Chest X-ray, PA view. Patient: 37 years old, sex M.
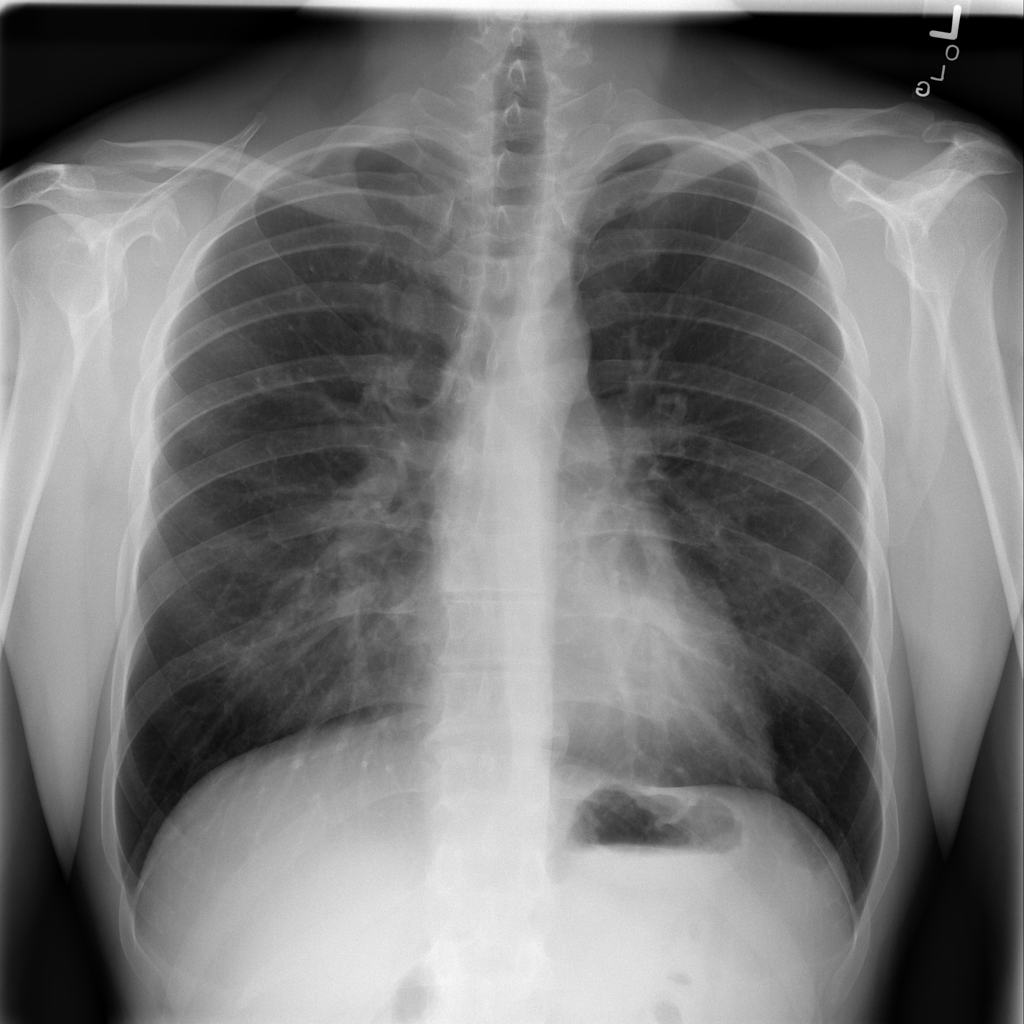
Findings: No Finding